Breast ultrasound image
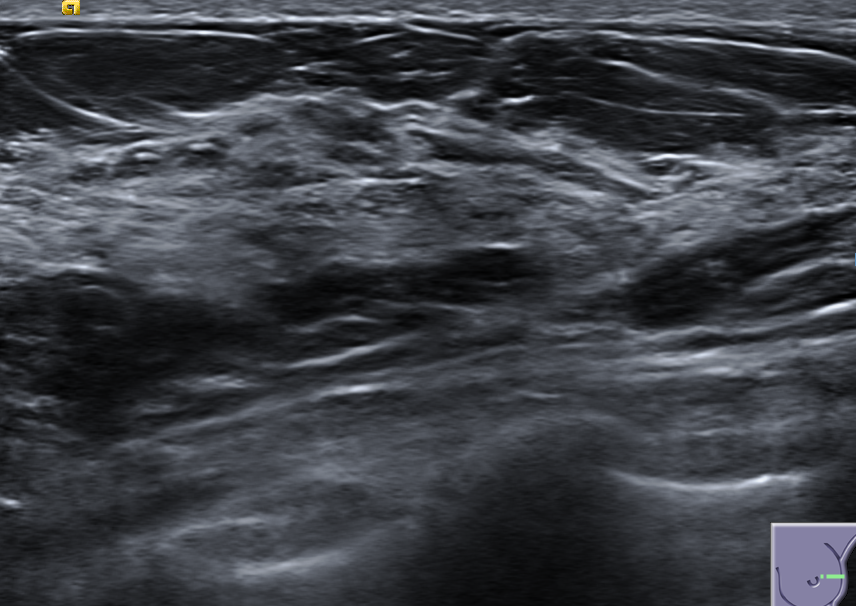
Diagnosis: normal